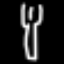
Label: fork